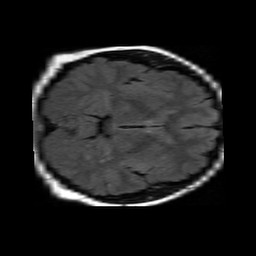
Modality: FLAIR
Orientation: axial
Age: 30
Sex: female
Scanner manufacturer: philips
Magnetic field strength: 1.5 T
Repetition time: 6.24 s
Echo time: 0.12 s